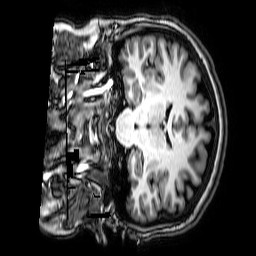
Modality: T1w
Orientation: coronal
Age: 33
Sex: female
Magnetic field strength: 3 T
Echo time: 0.0038 s